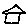
Label: house